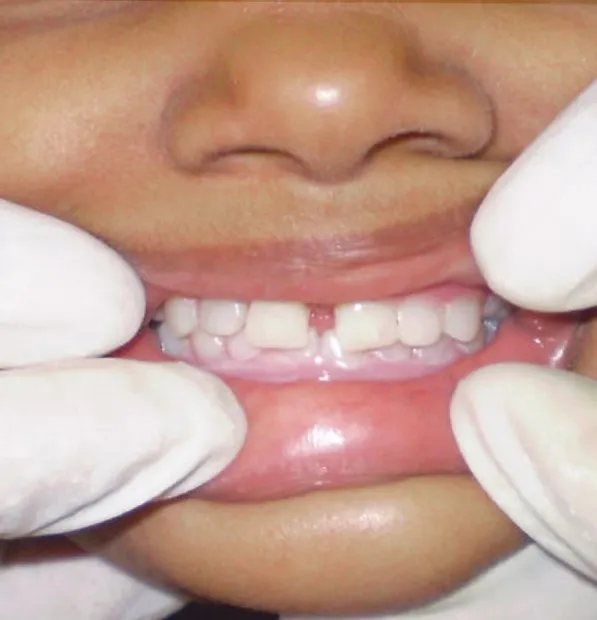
Partial denture for maxillary jaw and complete denture for mandibular jaw.
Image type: medical_photograph (other_medical_photograph)